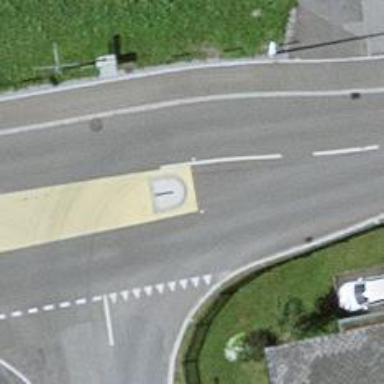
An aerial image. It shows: Traffic calming island.